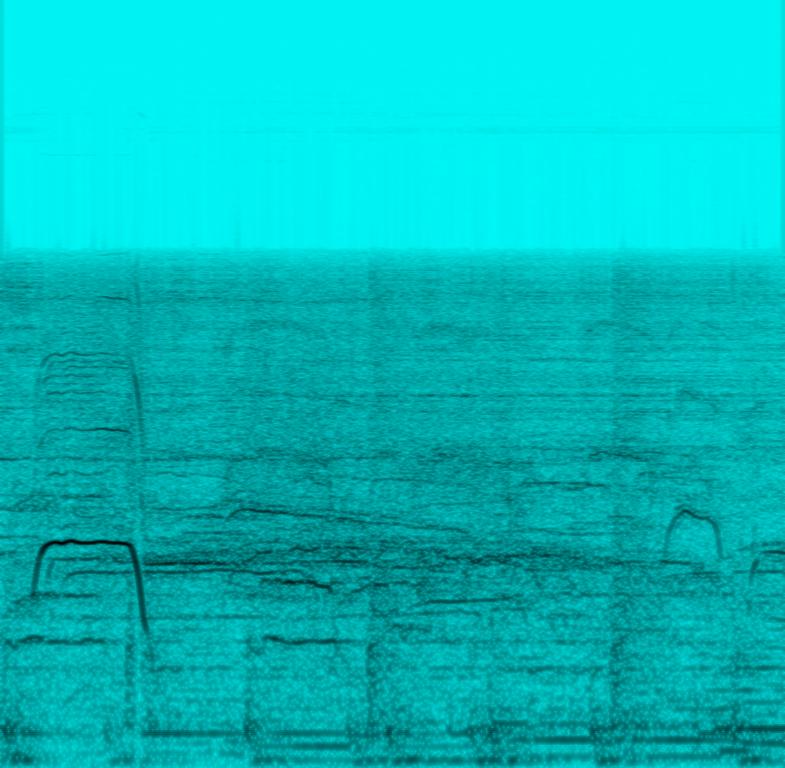
The low quality recording features a live performance of a song that is barely audible due to distorted sound, loud cheering crowd and female screams. There is definitely at least a boomy bass, punchy kick and snare hits and energetic cymbals, alongside some vocals singing over it. It sounds messy and muddy, but also emotional and energetic.